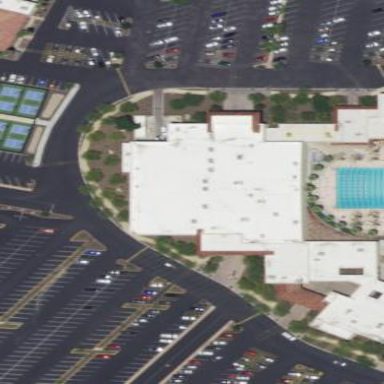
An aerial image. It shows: Commercial building.